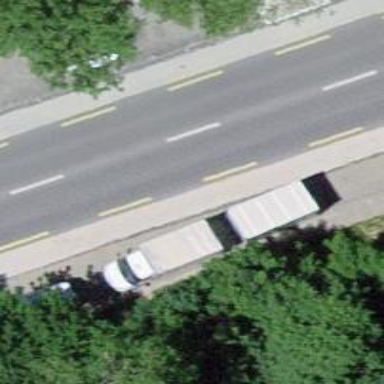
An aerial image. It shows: Primary highway with designated cycle lane.